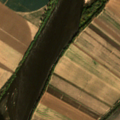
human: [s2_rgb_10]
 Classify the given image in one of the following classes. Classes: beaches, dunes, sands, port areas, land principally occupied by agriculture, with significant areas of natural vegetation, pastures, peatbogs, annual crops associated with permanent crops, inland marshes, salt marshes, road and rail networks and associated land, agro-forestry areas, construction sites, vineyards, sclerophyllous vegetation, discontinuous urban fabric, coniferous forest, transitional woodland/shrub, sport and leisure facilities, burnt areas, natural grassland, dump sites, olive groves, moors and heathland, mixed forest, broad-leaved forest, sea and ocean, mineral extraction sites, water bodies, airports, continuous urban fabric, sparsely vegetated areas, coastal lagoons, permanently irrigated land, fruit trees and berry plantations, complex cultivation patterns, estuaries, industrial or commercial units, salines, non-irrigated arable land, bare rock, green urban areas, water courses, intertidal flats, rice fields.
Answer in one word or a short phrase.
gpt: permanently irrigated land, water courses